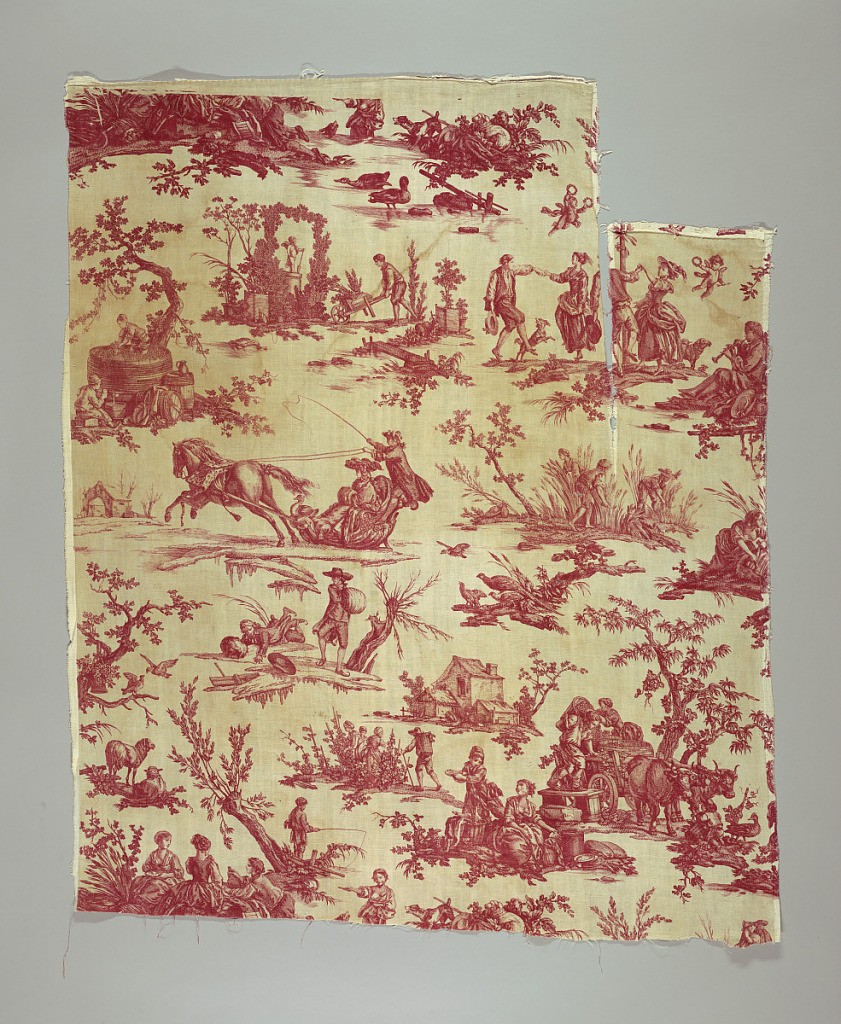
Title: Les Delices des Quatre Saisons
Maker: Jean-Baptiste Huet, French, 1745 – 1811
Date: ca. 1785
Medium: cotton Technique: copperplate printed on plain weave
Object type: Textile
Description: Rural scenes illustrating the four seasons.